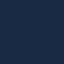
Land use / land cover: SeaLake